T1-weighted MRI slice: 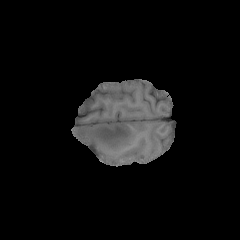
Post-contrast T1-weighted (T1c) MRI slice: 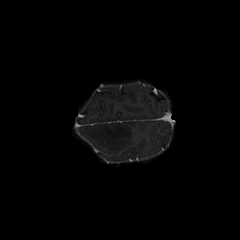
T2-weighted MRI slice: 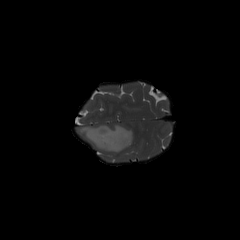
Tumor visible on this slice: yes